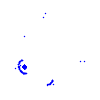
Particle: pion